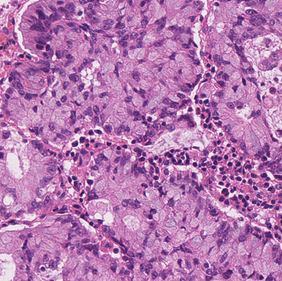
Tumor epithelial tissue: yes
Tumor-associated stroma tissue: yes
Normal tissue: no